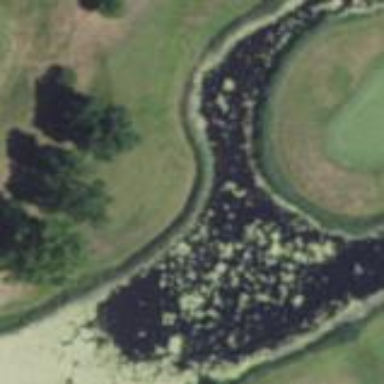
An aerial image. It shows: Picturesque scene of golf course with lateral water hazard.